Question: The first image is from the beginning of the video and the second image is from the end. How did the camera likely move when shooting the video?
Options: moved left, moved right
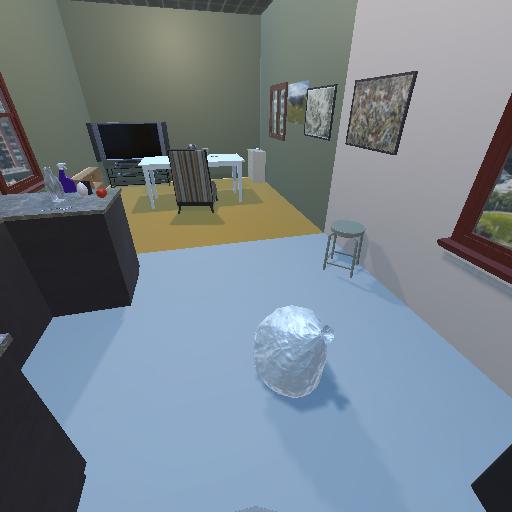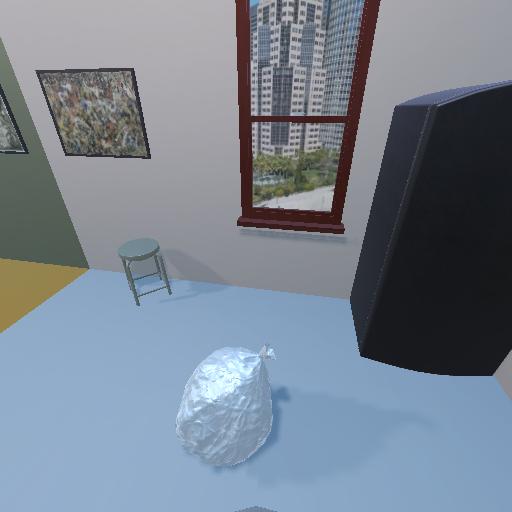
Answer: moved left